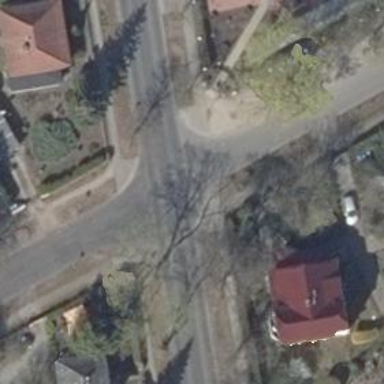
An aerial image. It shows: Unmarked crossing on the road.